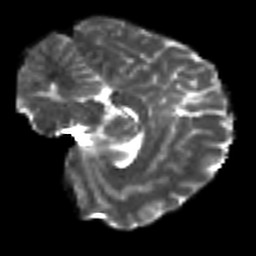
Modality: T2w
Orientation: sagittal
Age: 25
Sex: female
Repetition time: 8.4 s
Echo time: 0.09 s